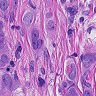
Metastatic tissue present: yes